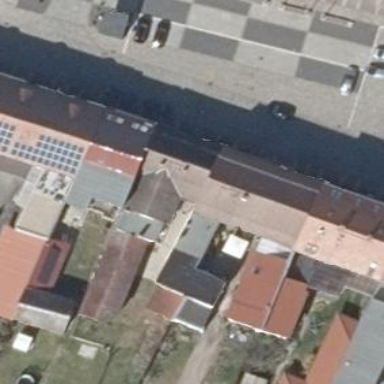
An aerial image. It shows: Gabled roof made of roof tiles on apartment building.